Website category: university
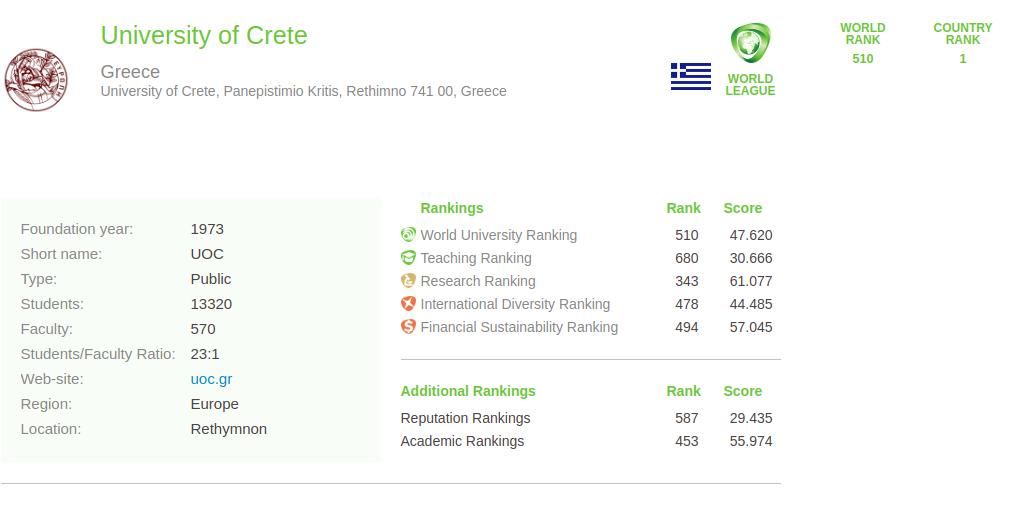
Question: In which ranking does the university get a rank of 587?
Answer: Reputation Rankings

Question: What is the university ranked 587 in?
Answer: Reputation Rankings

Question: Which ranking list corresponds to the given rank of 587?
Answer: Reputation Rankings

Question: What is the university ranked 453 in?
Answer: Academic Rankings

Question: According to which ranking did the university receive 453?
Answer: Academic Rankings

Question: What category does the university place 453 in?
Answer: Academic Rankings

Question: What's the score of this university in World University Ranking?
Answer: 47.620

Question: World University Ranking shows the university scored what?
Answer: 47.620

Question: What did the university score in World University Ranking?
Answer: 47.620

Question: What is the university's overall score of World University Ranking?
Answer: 47.620

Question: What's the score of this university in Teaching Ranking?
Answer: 30.666

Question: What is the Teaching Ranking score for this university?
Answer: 30.666

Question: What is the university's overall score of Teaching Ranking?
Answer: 30.666

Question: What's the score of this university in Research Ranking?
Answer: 61.077

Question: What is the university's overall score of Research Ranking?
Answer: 61.077

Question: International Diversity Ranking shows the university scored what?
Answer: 44.485

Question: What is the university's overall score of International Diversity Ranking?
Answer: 44.485

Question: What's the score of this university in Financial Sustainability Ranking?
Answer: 57.045

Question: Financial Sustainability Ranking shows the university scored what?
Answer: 57.045

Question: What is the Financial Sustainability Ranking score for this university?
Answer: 57.045

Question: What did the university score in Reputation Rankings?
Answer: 29.435

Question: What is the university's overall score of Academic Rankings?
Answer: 55.974

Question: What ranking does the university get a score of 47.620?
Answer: World University Ranking

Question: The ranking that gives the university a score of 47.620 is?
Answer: World University Ranking

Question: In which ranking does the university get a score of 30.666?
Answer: Teaching Ranking

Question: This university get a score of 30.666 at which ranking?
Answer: Teaching Ranking

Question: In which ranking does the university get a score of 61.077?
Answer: Research Ranking

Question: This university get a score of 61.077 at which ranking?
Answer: Research Ranking

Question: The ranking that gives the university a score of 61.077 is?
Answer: Research Ranking

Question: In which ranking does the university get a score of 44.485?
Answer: International Diversity Ranking

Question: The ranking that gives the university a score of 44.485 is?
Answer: International Diversity Ranking

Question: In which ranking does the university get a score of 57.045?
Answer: Financial Sustainability Ranking

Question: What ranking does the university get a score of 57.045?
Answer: Financial Sustainability Ranking

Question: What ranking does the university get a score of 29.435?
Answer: Reputation Rankings

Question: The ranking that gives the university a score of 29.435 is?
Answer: Reputation Rankings

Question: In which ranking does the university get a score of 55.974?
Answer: Academic Rankings

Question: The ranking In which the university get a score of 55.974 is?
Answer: Academic Rankings

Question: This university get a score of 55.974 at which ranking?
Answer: Academic Rankings

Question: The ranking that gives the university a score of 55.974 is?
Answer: Academic Rankings